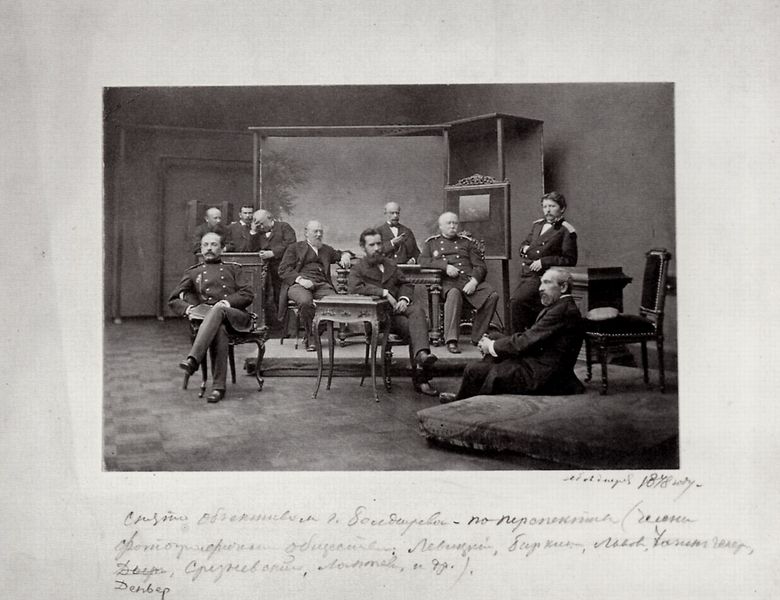
Titel: Gruppenporträt der Mitglieder der Russischen Photographischen Gesellschaft, St. Petersburg
Künstler: I. Boldyrev
Institution: Öffentliche Bibliothek M. E. Saltykov-Scedrin
Schlagwörter: baum, gruppe, mann, menschen, sitzen, hintergrund, männer, raum, schwarz, stuhl, stühle, tisch, tische, tür, weiss, zimmer, herren, rock, versammlung, alt, anzug, anzüge, bart, bärte, schnurrbart, wand, alte, blicke, rahmen, bild, bildnis, innenraum, möbel, portrait, porträt, signatur, boden, haare, interieur, mantel, pose, beine, schrift, schrank, sofa, parkett, signiert, amerika, querformat, kissen, soldaten, tafel, polster, ernst, datum, glatze, paravant, tischchen, podest, zeigen, knöpfe, foto, fotografie, photographie, posen, porträts, schwarz weiss, fliesen, militär, politik, text, uniform, uniformen, beschriftung, treffen, photo, karte, stul, general, repräsentation, überschlagen, kulisse, militärs, postkarte, steinboden, sitzkissen, generäle, präsident, preussen, offiziere, ersnt, wissenschaft, sitzung, gruppenfoto, datiert, lincoln, daguerre, offiziell, galauniformen, gruppenfotografie, analog, versmmlung, 1900, 1878, daguerreotyp, deutschland+, männer uniform, bartr, datierg, fotmänner